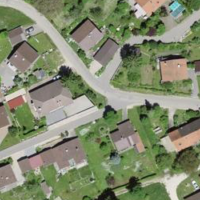
EUNIS habitat code: 55
Species observed at this site:
Primula veris
Carpinus betulus
Campanula glomerata